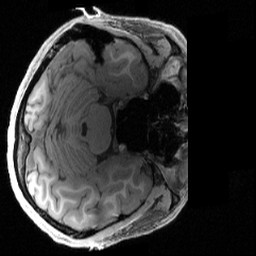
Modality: T1w
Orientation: axial
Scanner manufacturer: siemens
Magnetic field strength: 3 T
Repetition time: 2.4 s
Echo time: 0.00222 s